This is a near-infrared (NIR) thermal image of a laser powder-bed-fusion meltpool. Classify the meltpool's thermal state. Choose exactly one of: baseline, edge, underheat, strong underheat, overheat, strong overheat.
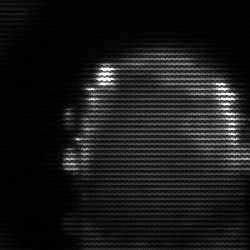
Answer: baseline